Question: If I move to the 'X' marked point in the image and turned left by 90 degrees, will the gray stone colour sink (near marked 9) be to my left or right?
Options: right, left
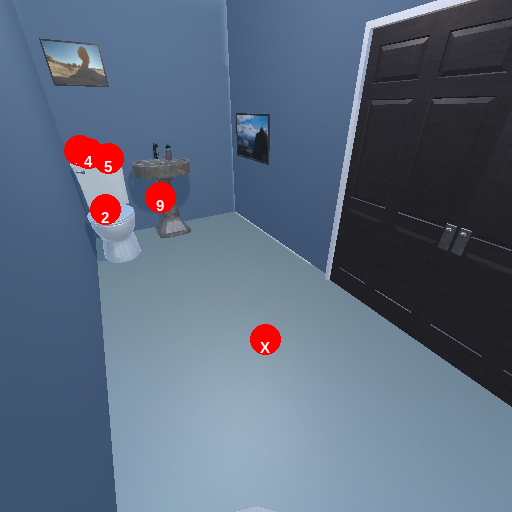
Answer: right